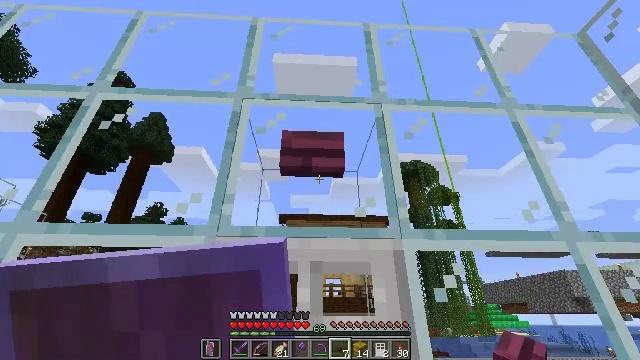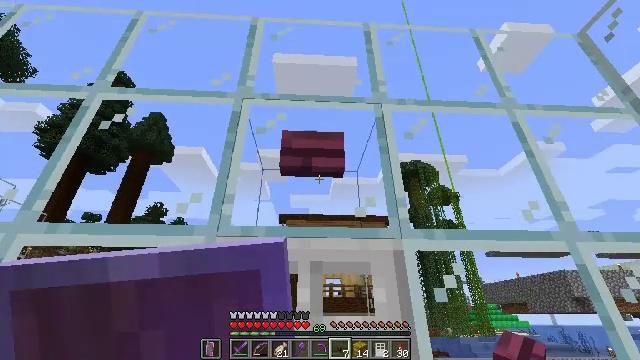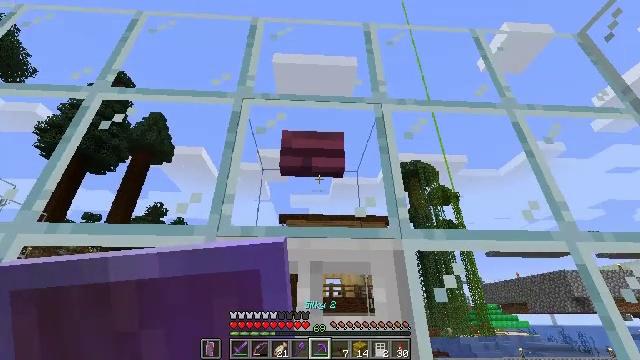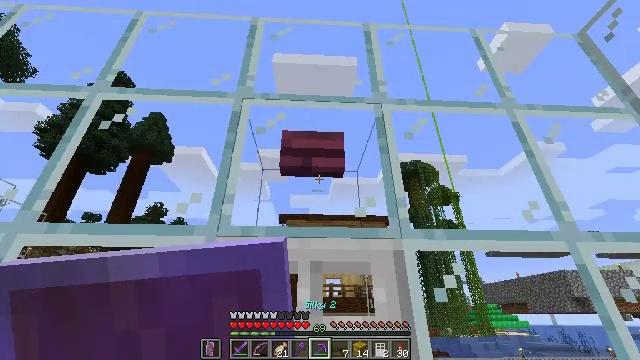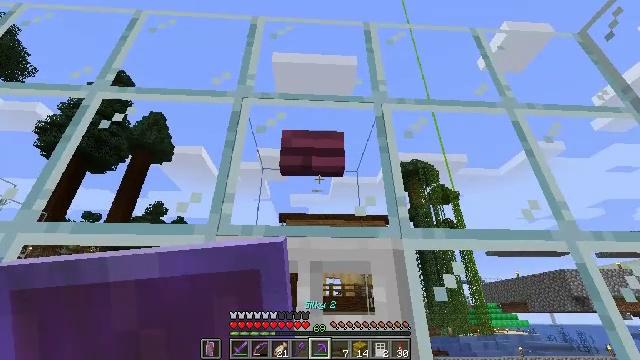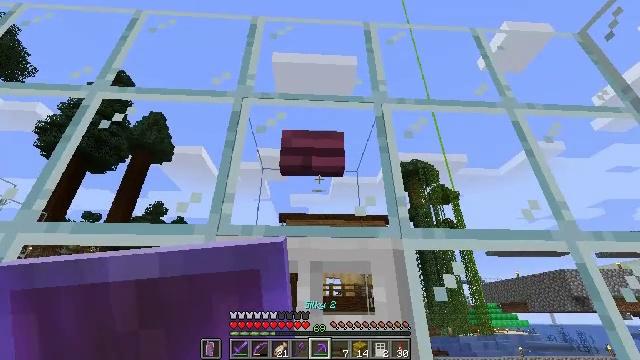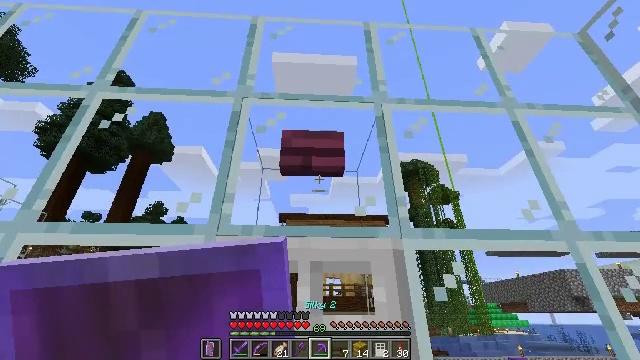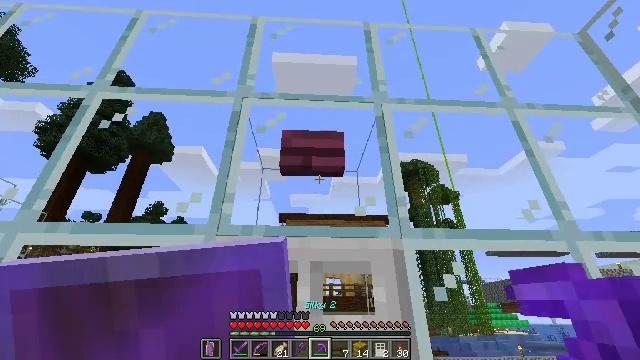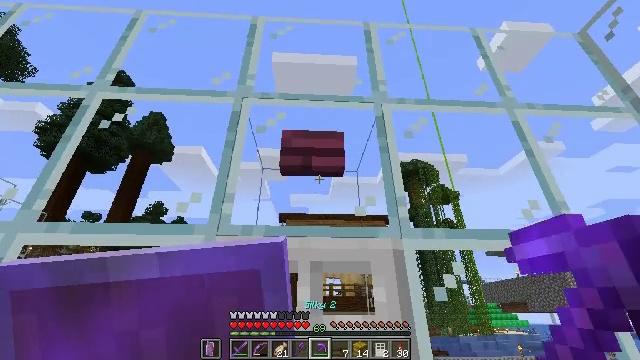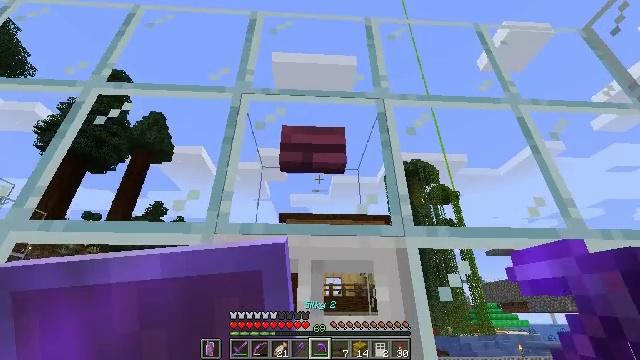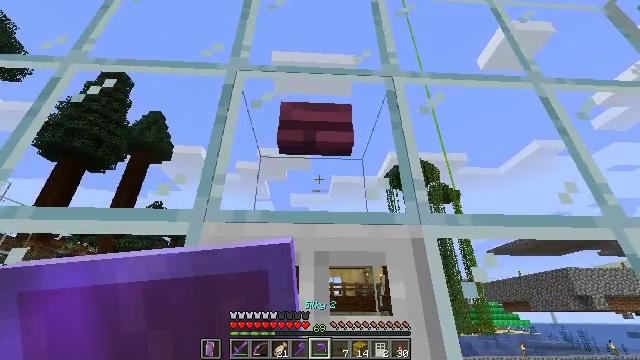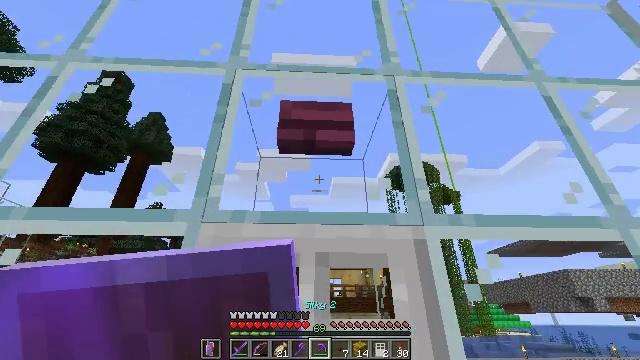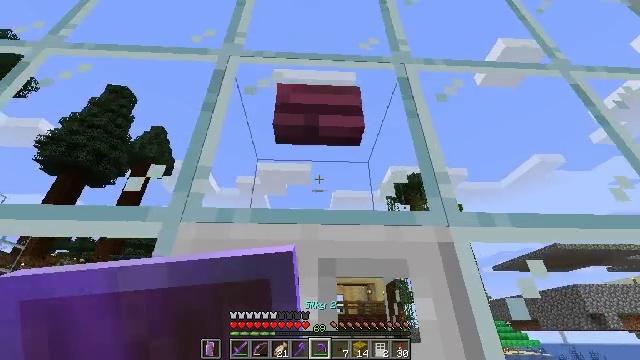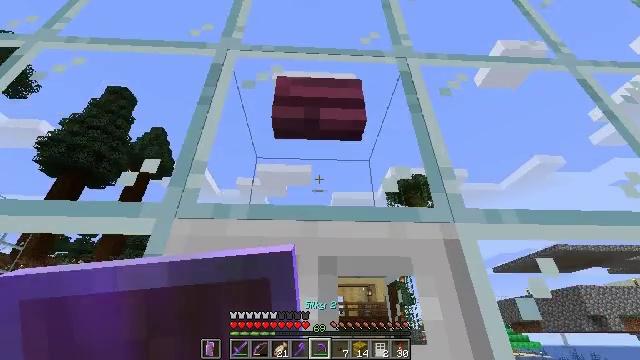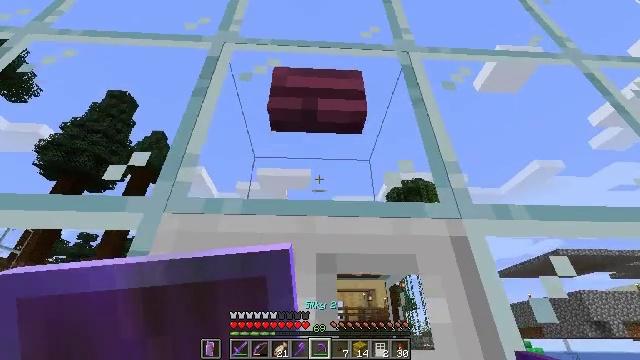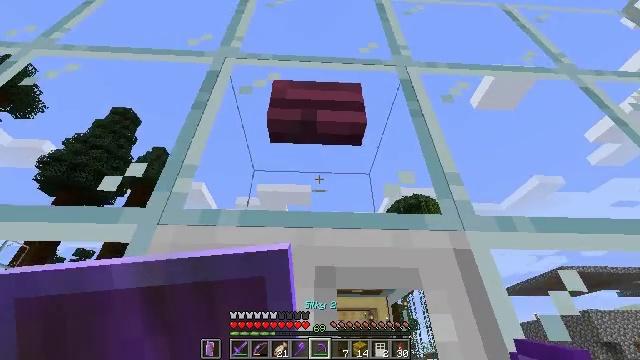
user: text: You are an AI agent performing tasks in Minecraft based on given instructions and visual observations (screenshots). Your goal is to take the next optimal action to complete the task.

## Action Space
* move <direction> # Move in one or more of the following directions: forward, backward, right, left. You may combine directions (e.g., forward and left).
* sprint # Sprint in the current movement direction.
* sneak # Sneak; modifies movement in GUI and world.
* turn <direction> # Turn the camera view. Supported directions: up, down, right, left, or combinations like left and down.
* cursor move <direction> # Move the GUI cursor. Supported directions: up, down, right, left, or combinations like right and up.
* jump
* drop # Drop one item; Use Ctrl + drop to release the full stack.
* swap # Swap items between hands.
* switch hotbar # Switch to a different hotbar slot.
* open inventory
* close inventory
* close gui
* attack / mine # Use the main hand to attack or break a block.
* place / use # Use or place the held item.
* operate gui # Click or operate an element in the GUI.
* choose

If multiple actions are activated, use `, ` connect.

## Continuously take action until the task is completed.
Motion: motion action
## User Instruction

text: mine block crimson button
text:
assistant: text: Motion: no_op
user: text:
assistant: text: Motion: no_op
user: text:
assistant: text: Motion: no_op
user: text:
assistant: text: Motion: no_op
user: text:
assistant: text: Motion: no_op
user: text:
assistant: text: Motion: no_op
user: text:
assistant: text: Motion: no_op
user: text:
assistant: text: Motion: no_op
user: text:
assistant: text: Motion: move forward
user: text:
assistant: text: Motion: move forward
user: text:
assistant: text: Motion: move forward
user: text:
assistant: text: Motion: turn up
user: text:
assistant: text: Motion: no_op
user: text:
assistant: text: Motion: no_op
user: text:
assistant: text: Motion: turn up
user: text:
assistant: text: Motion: turn up
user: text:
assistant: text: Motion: turn up
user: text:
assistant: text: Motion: turn up
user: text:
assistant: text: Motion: no_op
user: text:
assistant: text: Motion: no_op
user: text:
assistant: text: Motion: no_op
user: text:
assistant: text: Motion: no_op
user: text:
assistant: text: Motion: no_op
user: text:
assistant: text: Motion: no_op
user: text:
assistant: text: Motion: turn up
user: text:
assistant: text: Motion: turn up
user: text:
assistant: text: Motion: turn up
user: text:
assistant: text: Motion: no_op
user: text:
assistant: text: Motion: no_op
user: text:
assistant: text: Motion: no_op